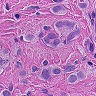
Metastatic tissue present: yes